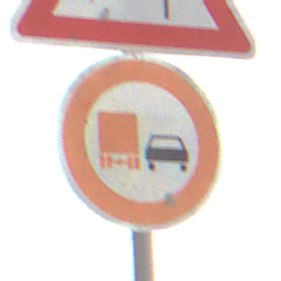
Verkehrszeichen: UeberholverbotKraftfahrzeuge
Zusatzzeichen oben: SeitenwindVonRechts
Umgebung: Outdoor, Suburban
Tageszeit: MorningAfternoon
Wetter: Overcast
Licht: Natural
Jahreszeit: NotSpecified
Kontrast: LowContrast